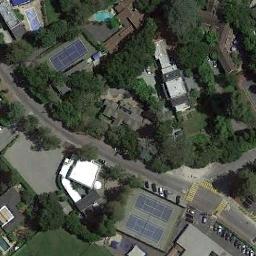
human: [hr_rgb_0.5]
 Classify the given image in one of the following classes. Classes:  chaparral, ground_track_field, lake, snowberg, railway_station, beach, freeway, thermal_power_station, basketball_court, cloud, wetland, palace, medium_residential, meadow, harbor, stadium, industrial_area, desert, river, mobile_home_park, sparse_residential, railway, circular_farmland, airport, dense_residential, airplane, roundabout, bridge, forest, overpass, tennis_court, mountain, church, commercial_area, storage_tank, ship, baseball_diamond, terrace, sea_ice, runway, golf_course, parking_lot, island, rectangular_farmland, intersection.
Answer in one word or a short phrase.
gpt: tennis_court